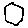
Label: hexagon